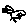
Label: bird